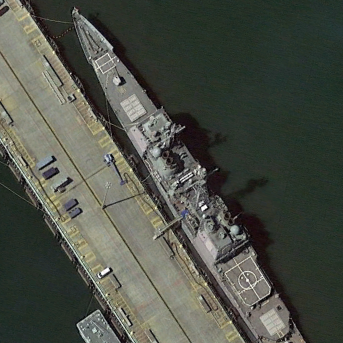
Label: Ticonderoga-class_cruiser